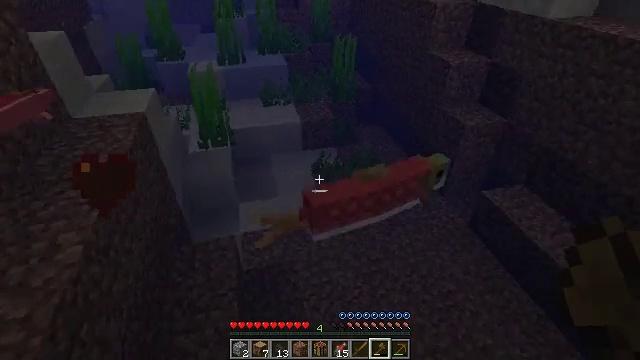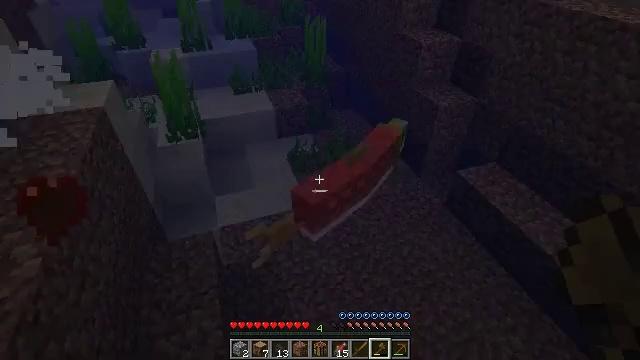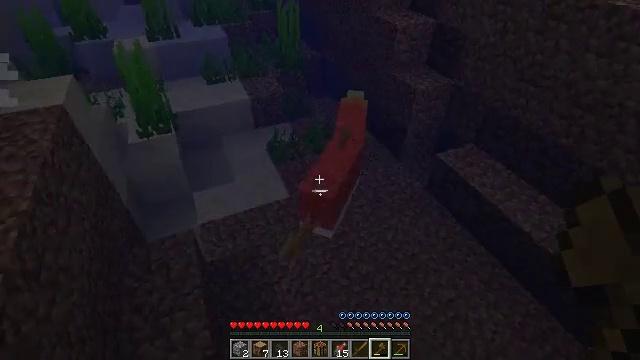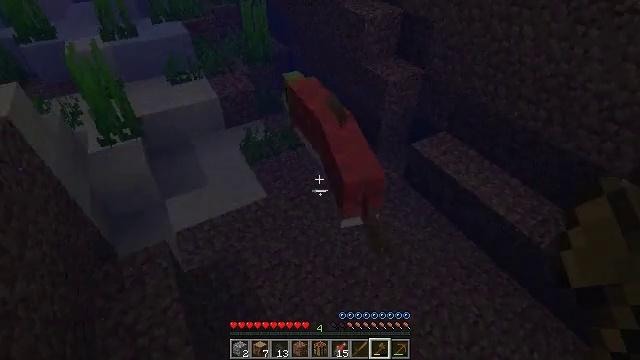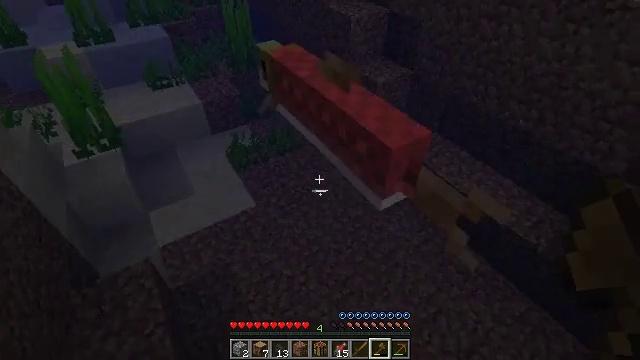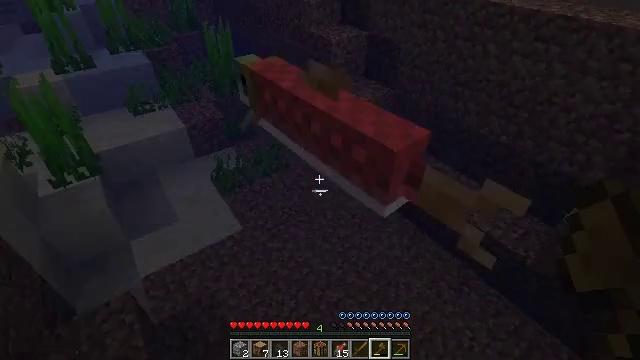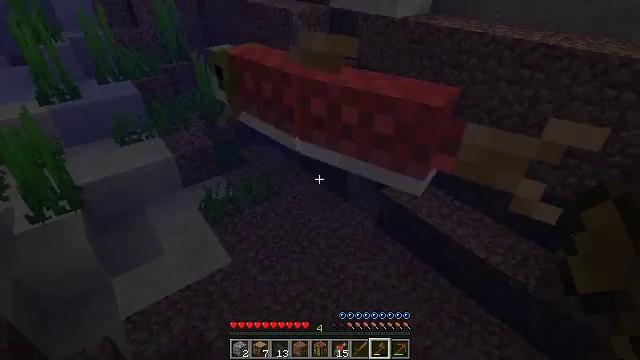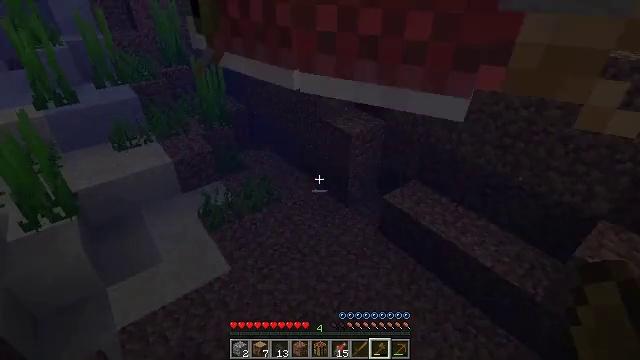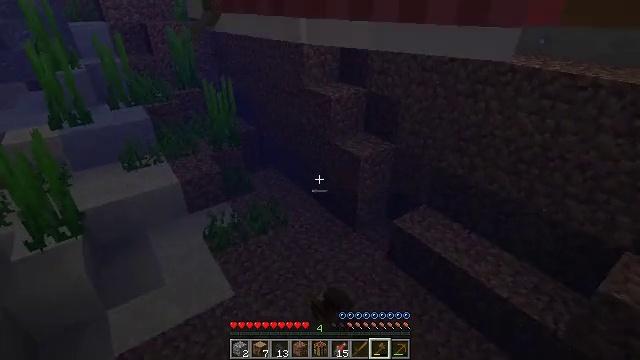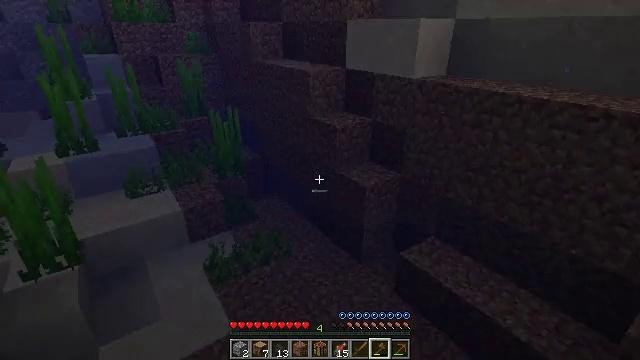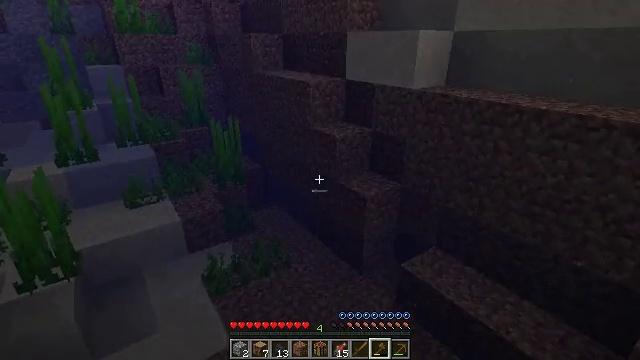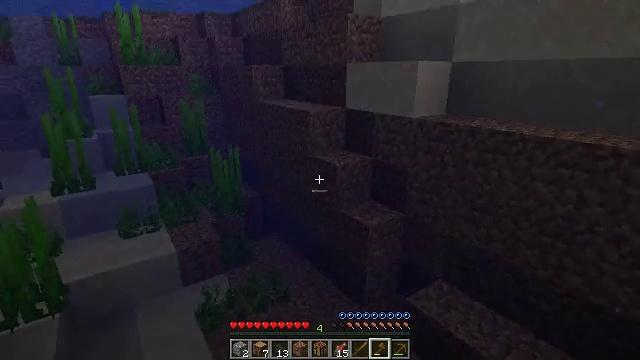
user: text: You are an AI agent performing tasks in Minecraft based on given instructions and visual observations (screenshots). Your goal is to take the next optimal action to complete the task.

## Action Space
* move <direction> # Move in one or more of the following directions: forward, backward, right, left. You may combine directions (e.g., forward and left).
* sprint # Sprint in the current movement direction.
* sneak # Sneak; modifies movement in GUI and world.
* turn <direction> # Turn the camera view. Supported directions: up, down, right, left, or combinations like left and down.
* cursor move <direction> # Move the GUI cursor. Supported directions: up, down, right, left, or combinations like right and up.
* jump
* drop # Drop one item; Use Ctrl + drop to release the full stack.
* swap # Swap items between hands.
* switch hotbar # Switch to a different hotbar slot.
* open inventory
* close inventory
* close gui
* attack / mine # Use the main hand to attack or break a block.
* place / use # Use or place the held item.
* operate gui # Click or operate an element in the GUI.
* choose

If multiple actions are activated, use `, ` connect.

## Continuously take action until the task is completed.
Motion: motion action
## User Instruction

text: Hunt a salmon.
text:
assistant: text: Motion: move forward, turn right and down
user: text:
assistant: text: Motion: move forward, turn right and down
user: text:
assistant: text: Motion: move forward, turn right and down
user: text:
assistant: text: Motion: move forward, turn right
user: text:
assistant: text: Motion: move forward, turn right and up
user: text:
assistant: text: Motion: move forward, turn right and up
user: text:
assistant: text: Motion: move forward, attack / mine
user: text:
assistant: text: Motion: move forward, turn left and up, attack / mine
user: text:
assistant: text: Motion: move forward, turn up, attack / mine
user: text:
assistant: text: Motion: move forward, turn up
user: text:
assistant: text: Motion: move forward, turn up
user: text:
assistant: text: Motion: no_op